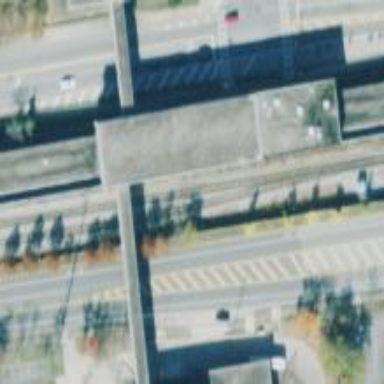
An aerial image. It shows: Train station building.